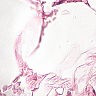
Metastatic tissue present: no